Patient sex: M
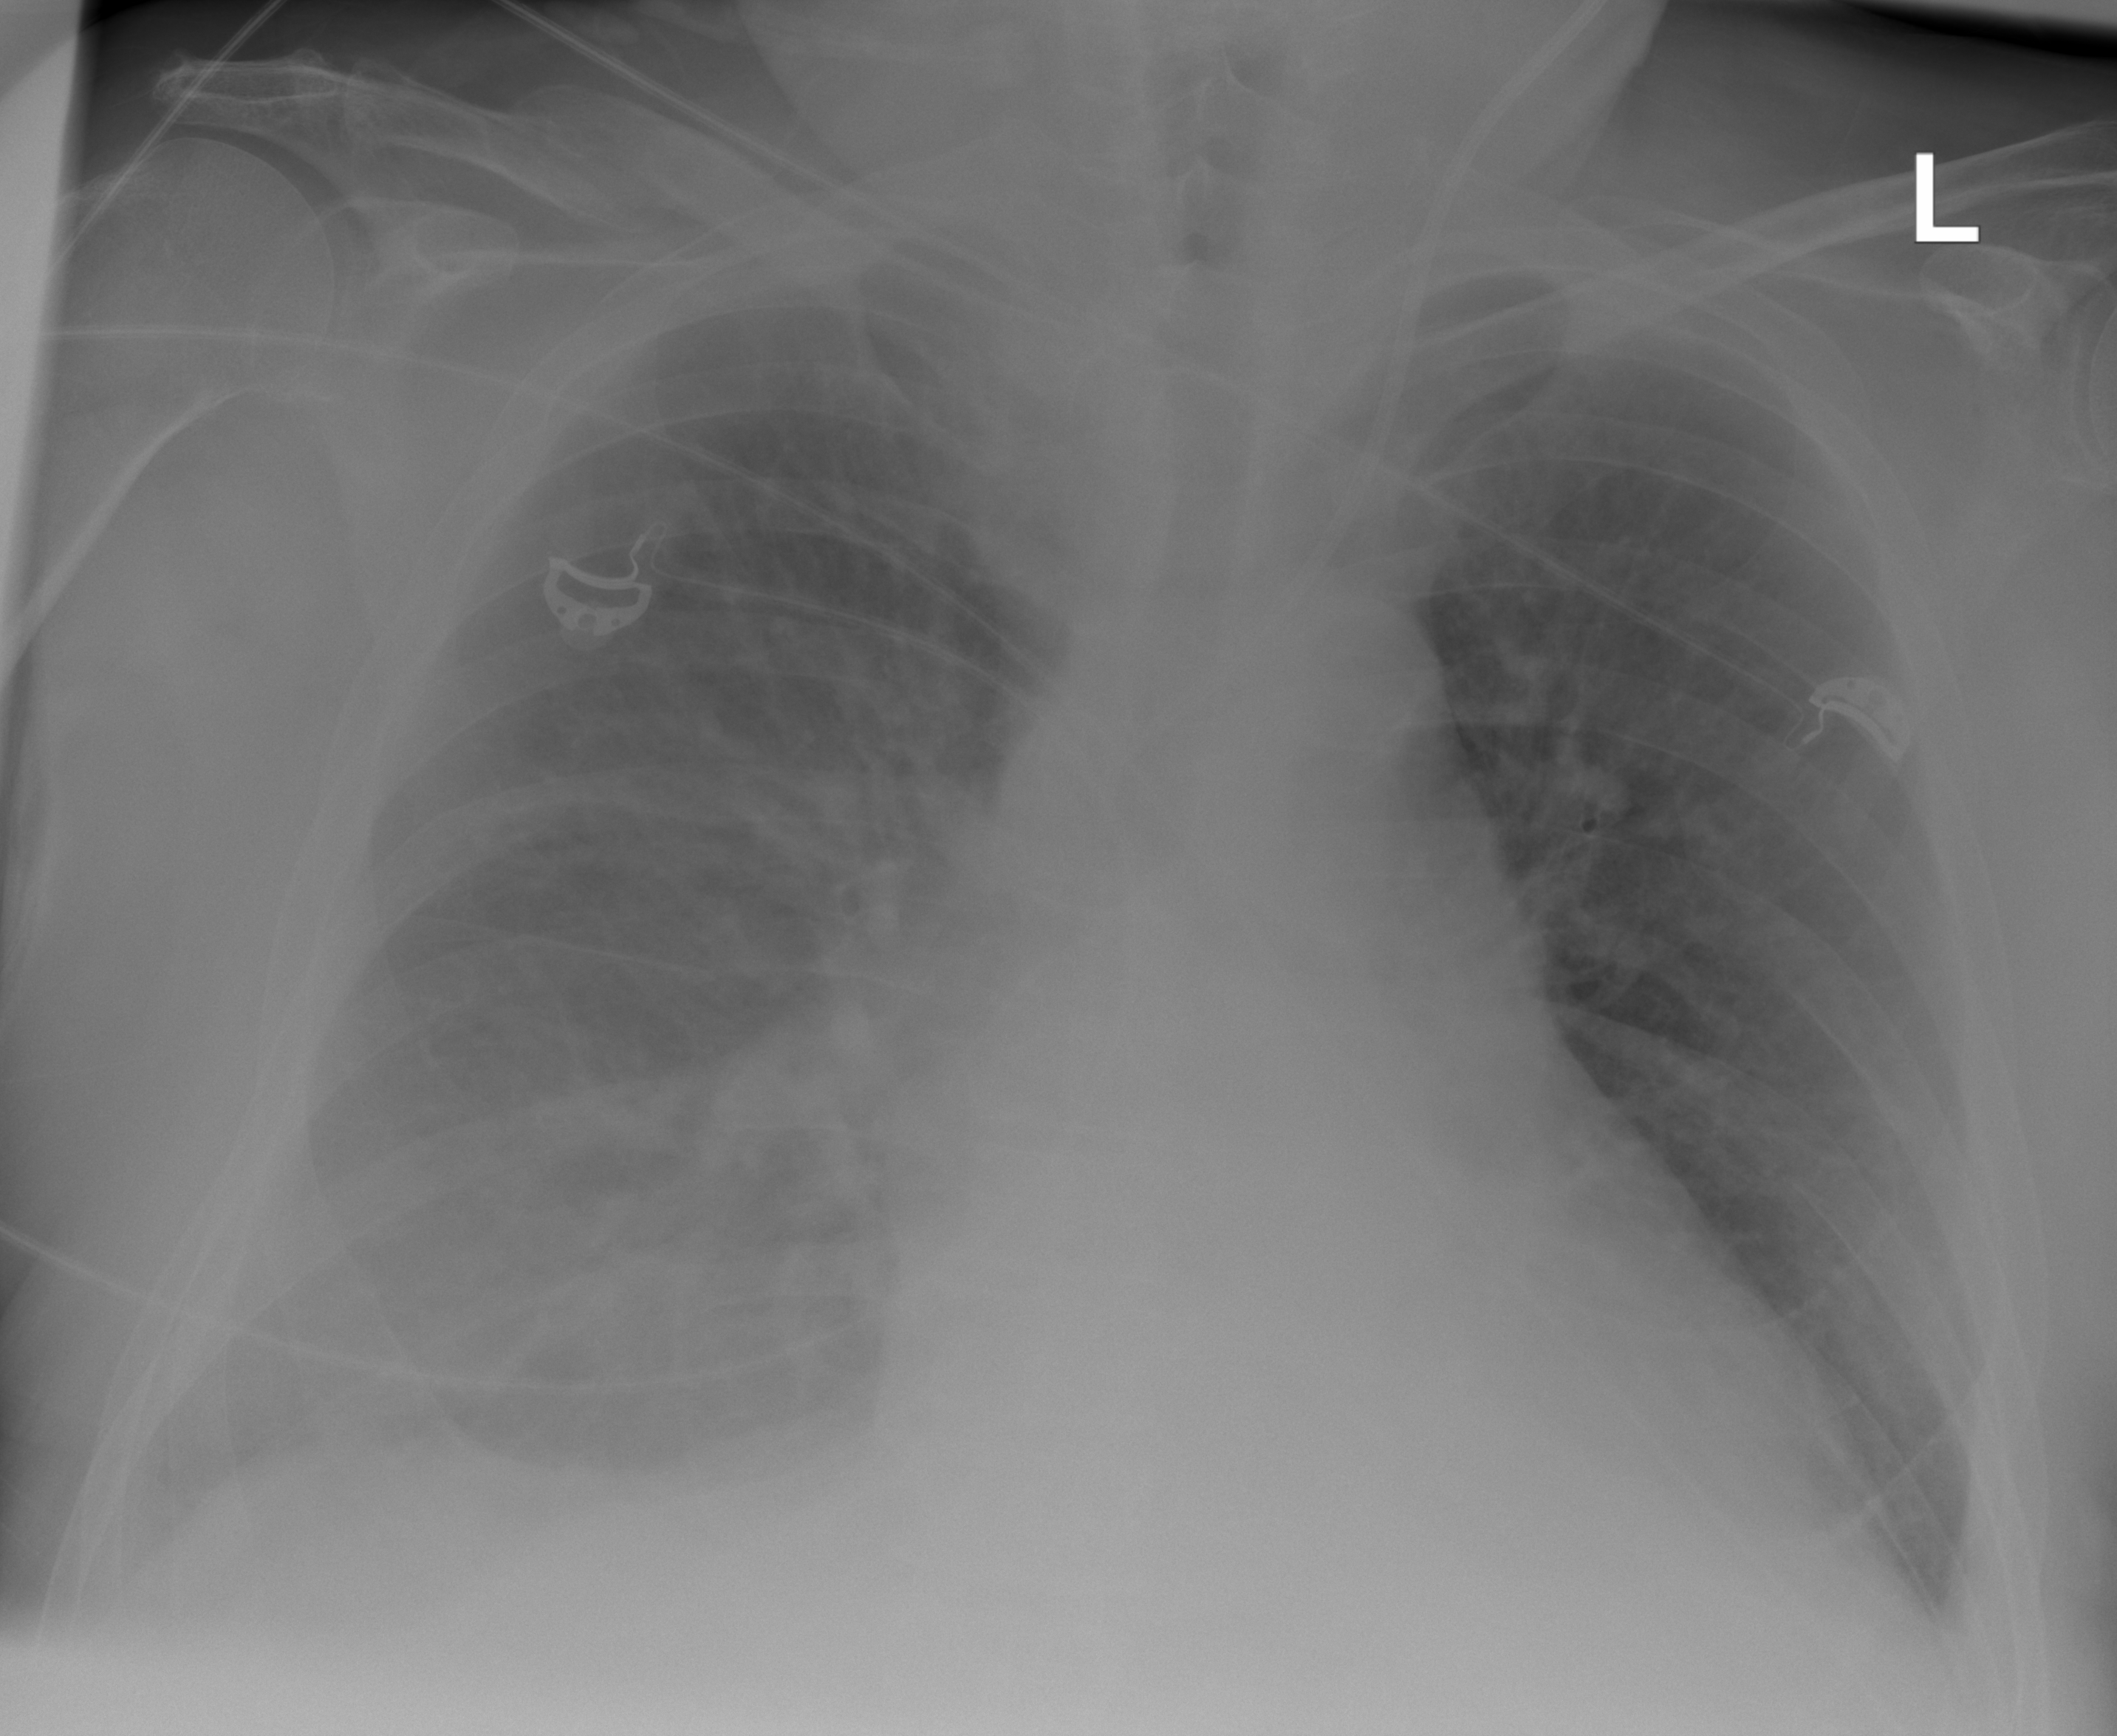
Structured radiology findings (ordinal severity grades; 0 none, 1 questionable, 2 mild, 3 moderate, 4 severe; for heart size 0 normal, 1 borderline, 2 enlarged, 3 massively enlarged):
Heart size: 2
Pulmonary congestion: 2
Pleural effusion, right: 3
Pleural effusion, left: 2
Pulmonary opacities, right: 2
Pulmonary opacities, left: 2
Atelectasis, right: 2
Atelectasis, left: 2